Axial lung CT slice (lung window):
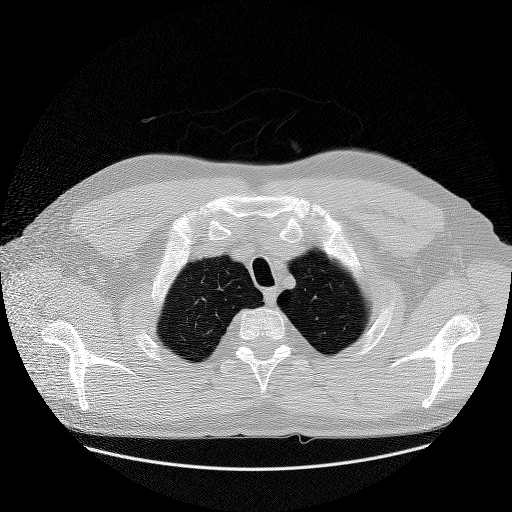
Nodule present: no